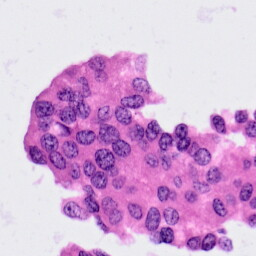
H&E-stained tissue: Lung